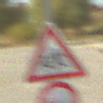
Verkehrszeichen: KinderRechts
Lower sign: VerbotUeberholenEinspurigeFahrzeuge
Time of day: MorningAfternoon
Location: Outdoor (RoadRail)
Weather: PartlyCloudy
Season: NotSpecified
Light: Natural